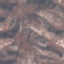
Land use / land cover: HerbaceousVegetation